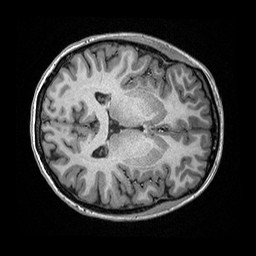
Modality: T1w
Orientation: axial
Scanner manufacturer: ge
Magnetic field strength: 3 T
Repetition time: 2.349 s
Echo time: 0.002968 s